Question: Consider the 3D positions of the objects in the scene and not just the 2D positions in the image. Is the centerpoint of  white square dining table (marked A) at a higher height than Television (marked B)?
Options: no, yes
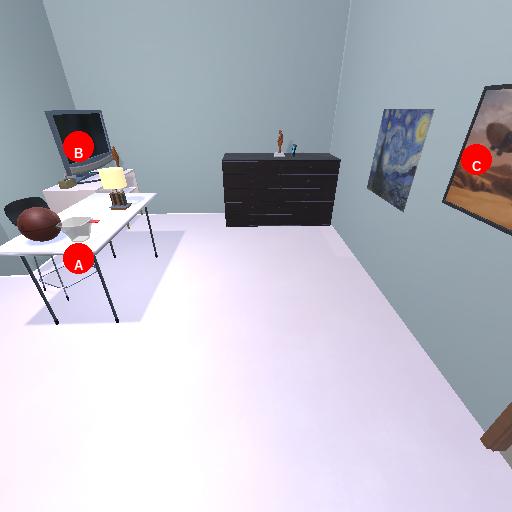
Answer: no